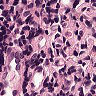
Metastatic tissue present: no